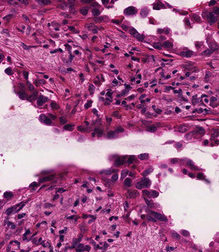
Tumor epithelial tissue: yes
Tumor-associated stroma tissue: yes
Normal tissue: no